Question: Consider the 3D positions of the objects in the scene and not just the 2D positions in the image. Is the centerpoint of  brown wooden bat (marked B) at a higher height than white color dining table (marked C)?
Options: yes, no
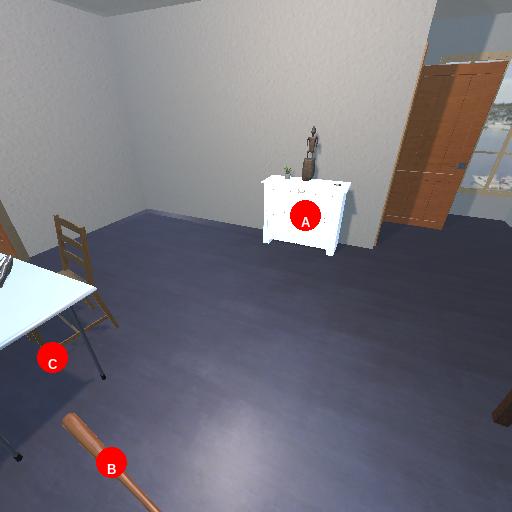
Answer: yes